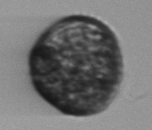
Label: Margalefidinium